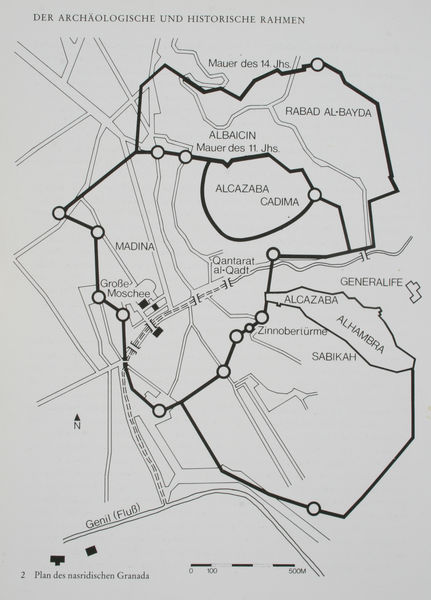
Titel: Plan des nasridischen Granada
Standort: (Seriendruck)
Schlagwörter: berg, weiß, fluss, stadt, grau, schwarz, skizze, strasse, zeichnung, weg, architektur, geschichte, historie, rahmen, norden, kirche, wege, blatt, renaissance, turm, spanien, schrift, umrisse, italien, mauer, grafik, graphik, grenze, linien, deutsch, umriss, befestigung, straßen, punkte, buch, burg, moschee, türme, kreuzung, seite, illustration, schwarzweiß, text, beschriftung, friedhof, namen, karte, mauern, stadtmauer, plan, landkarte, arabien, islam, netz, abbildung, araber, legende, athen, orte, rekonstruktion, historisch, grundriss, massstab, parzellen, archäologie, lageplan, stadtplan, lage, stadtplanung, grenzen, skize, ortschaften, strassennetz, stadtteil, ausgrabung, orientierung, entfernung, begriffe, grabung, karl v, alhambra, route, stadtbefestigung, nordpfeil, granada, plann, 14. jahrhundert, zinnobertürme, ärchelogie, grabungsplan, madina, ärchaologie, cadima, sabikah, generalife, marokkop, alcazaba, rabad, genil, kartografe